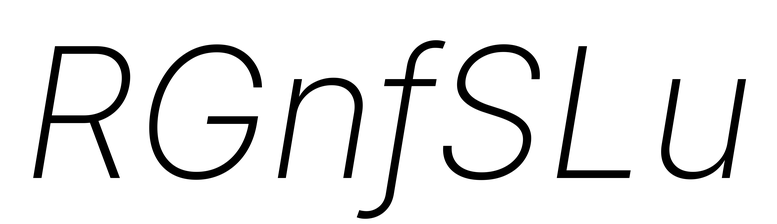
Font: Inter-Italic_ExtraLight_Italic